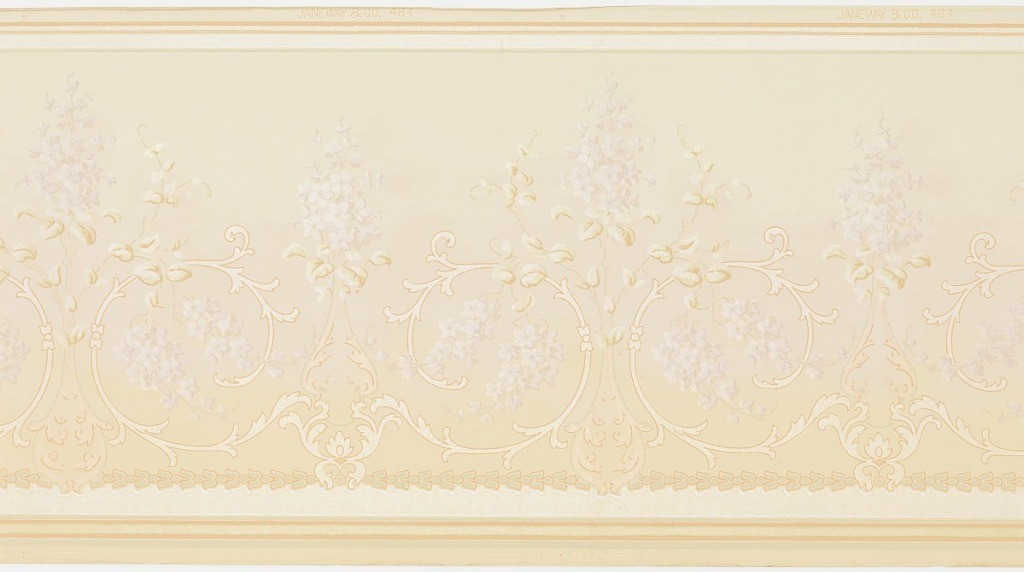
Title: Frieze
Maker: Janeway & Co. Inc., New Brunswick, New Jersey, 1848 - 1914
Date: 1905–1915
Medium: Machine-printed paper, liquid mica
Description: Lilac-like flower perched atop scrolls, band of bell flowers below. Printed on tan ground.